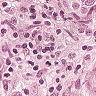
Metastatic tissue present: yes